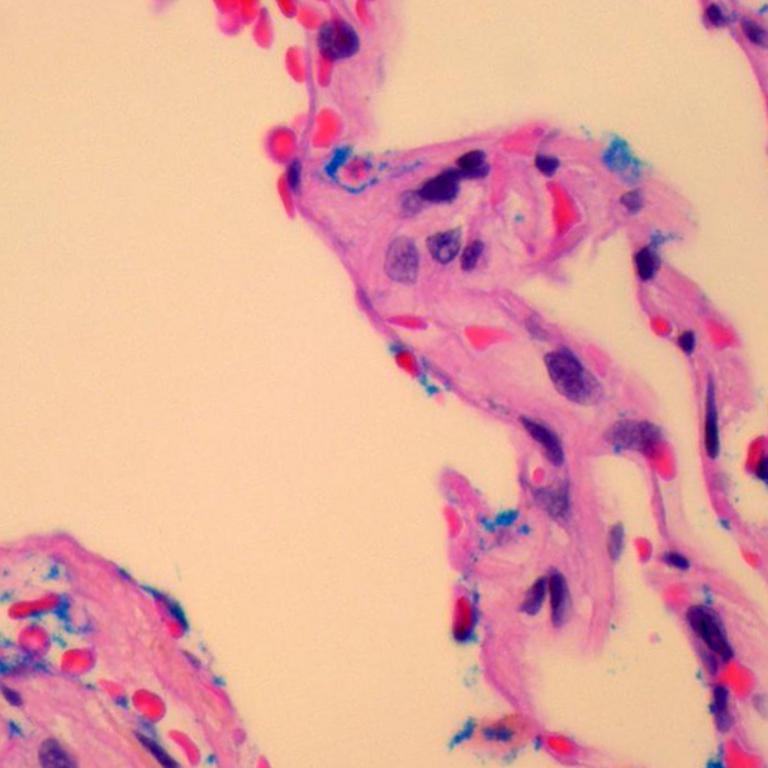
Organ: lung
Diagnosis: benign